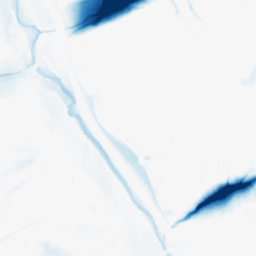
Category: morphological
Decomposition family: morphological_ellipse
Decomposition parameters: operation: closing
width: 50
height: 20
Upsampling method: edge_directed
Upsampling parameters: scale: 4
Upsampling scale: 4